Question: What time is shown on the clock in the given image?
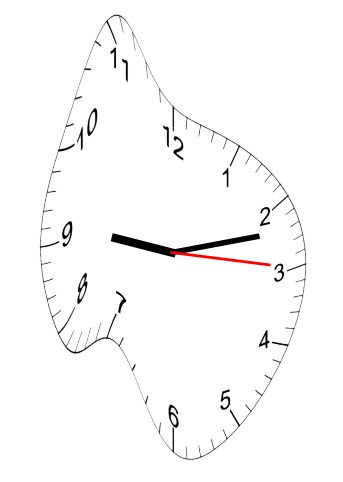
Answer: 09:12:15